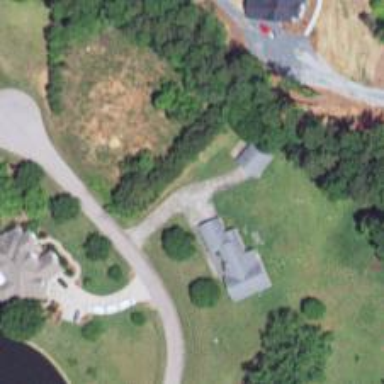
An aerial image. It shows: Driveway leading to service road.